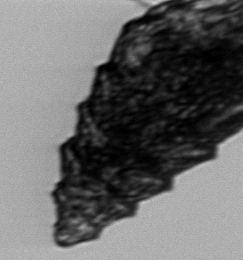
Label: Laboea_strobila